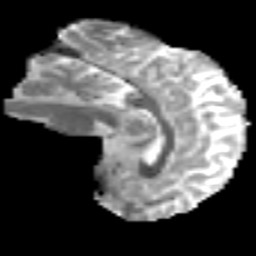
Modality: MD
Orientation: sagittal
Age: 24
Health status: ill
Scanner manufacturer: philips
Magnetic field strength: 3 T
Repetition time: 9 s
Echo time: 0.127 s